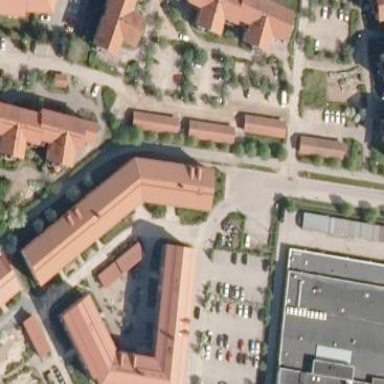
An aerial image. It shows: Residential building with apartments.